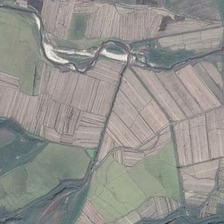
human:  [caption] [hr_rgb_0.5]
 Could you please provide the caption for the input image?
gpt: many pieces of farmlands are together .

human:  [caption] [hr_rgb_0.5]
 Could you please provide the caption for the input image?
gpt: many pieces of farmlands are together .

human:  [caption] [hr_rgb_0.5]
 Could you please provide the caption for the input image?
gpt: many pieces of farmlands are together .

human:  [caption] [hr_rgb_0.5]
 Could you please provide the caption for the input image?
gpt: many pieces of farmlands are together .

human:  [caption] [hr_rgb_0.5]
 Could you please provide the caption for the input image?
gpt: many pieces of farmlands are together .